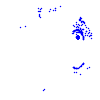
Particle: kaon